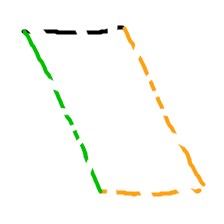
Shape: parallelogram